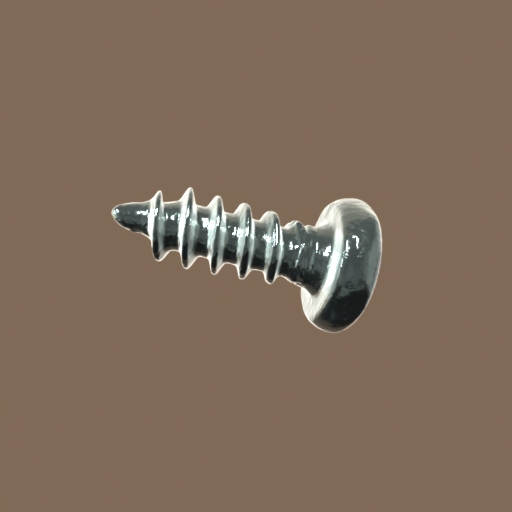
Label: screw